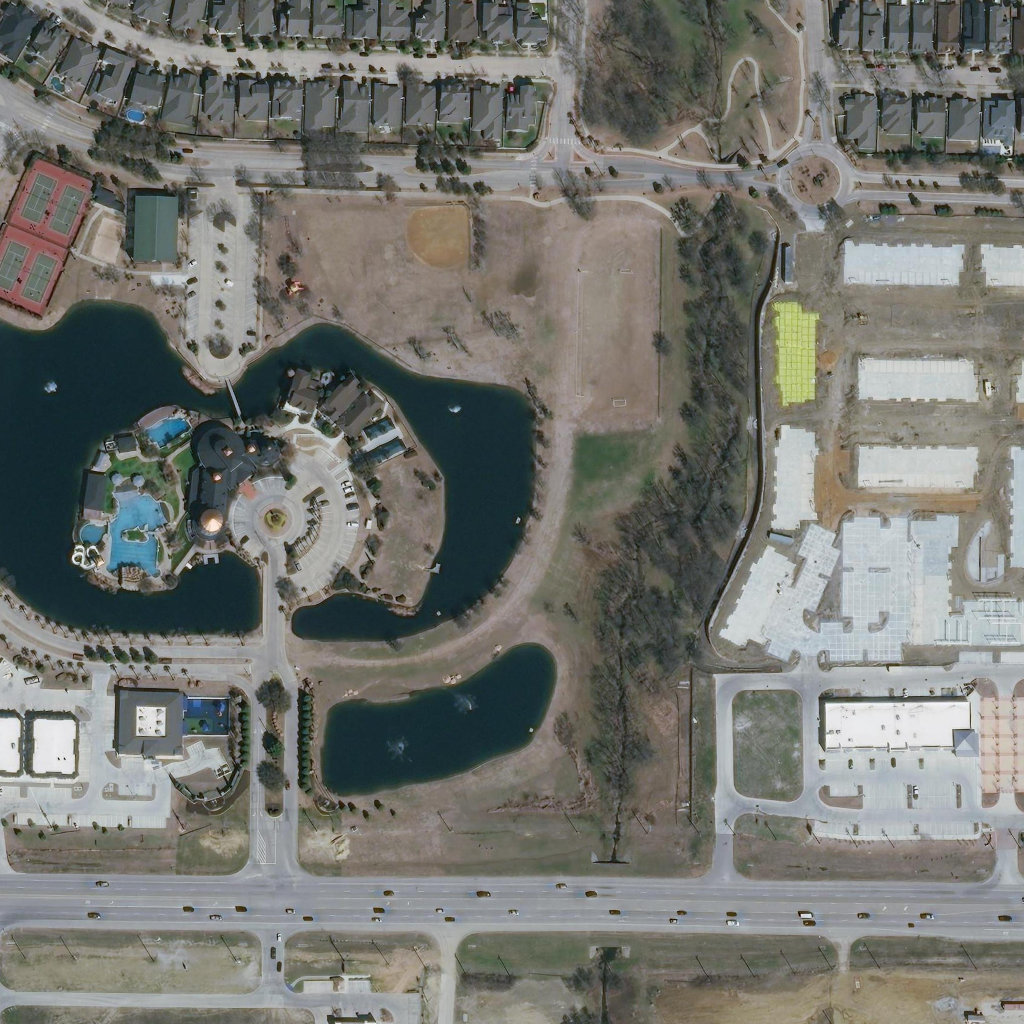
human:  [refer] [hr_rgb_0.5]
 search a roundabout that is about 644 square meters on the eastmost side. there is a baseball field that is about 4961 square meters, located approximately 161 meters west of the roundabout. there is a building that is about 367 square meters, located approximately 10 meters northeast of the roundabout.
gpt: <box>[[76, 13, 83, 20, 0]]</box>

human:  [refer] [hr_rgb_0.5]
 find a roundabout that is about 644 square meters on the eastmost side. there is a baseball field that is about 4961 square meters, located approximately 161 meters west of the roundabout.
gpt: <box>[[76, 13, 83, 20, 0]]</box>

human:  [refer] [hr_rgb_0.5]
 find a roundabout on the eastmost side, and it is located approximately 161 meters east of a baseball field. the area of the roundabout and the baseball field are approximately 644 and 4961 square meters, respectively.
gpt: <box>[[76, 13, 83, 20, 0]]</box>

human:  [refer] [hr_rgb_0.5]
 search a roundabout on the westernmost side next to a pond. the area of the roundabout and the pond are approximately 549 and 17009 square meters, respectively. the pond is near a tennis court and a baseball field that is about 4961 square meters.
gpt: <box>[[23, 47, 30, 53, 0]]</box>

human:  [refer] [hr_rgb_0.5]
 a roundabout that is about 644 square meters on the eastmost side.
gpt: <box>[[76, 13, 83, 20, 0]]</box>